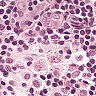
Metastatic tissue present: no